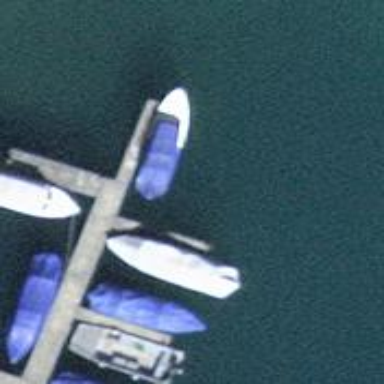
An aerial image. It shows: Man-made pier.